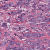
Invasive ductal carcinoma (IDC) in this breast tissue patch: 1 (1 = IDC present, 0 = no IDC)